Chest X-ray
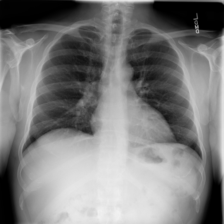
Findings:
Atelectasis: negative
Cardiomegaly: negative
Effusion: negative
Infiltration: negative
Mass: negative
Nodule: negative
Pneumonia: negative
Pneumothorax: negative
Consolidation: negative
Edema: negative
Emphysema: negative
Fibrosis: negative
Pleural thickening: negative
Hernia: negative